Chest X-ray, PA view. Patient: 80 years old, sex F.
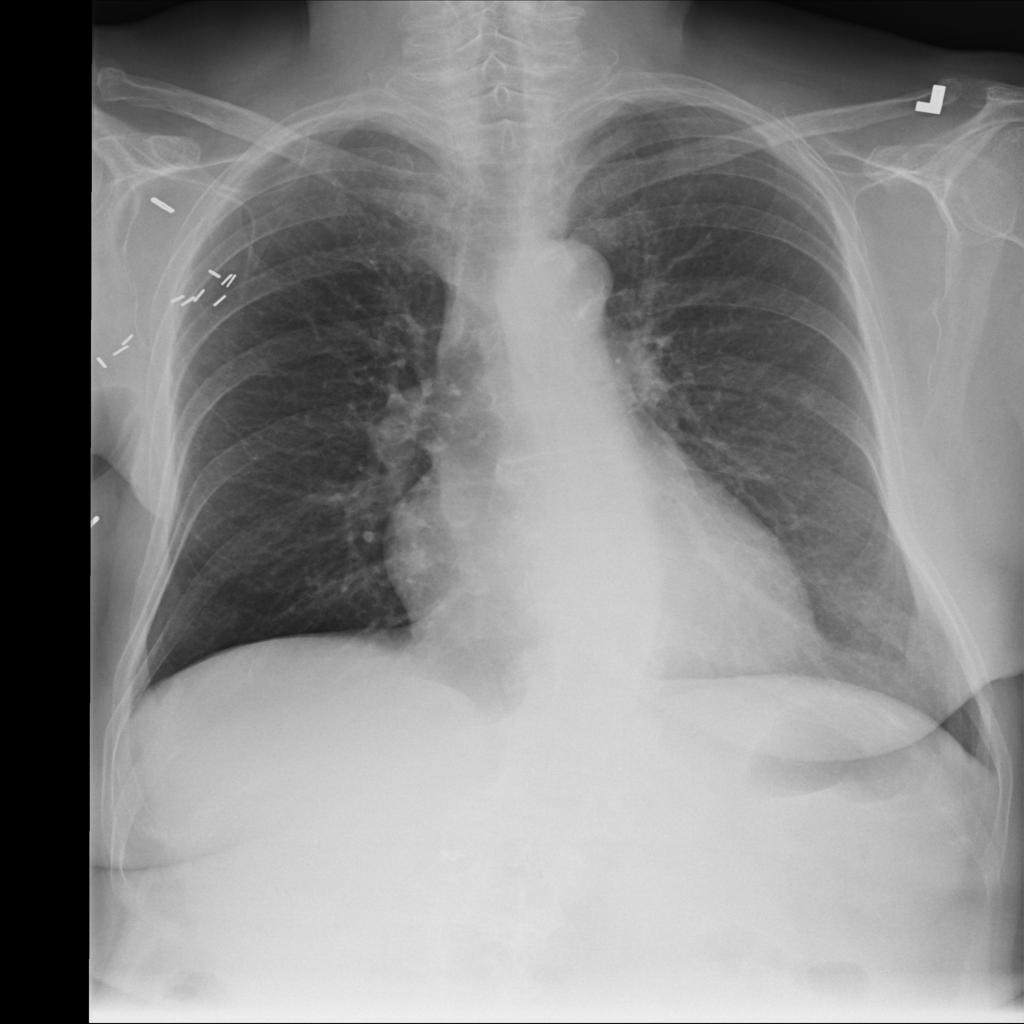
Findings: No Finding